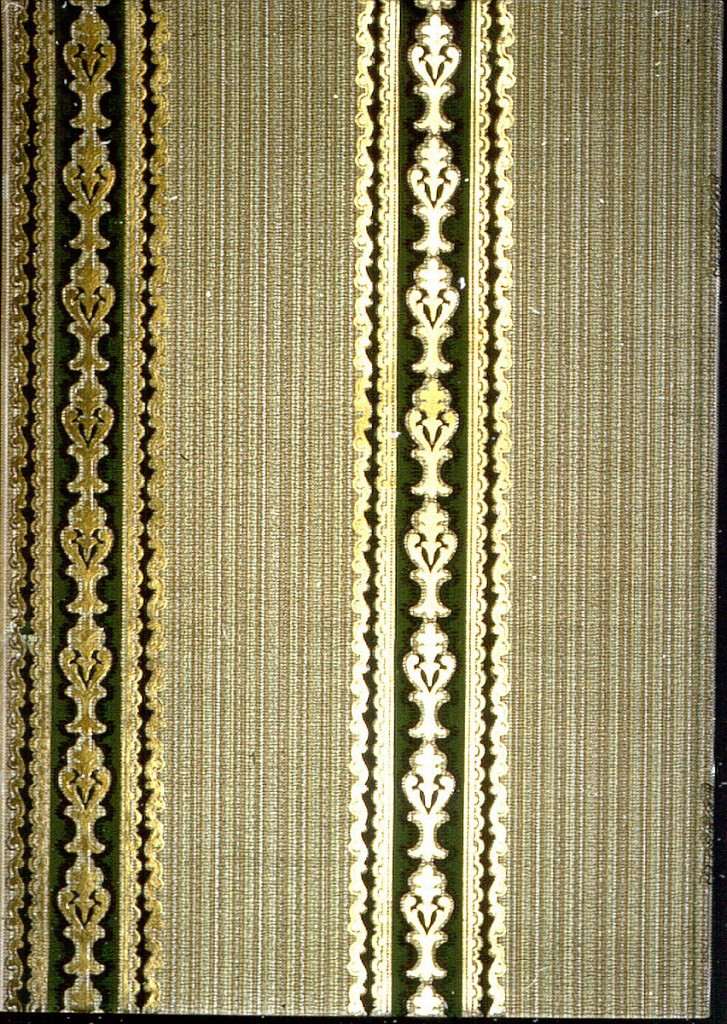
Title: Sidewall - sample
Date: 1906–07
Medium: Machine-printed
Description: Two vertical stripes 4 1/4 inches wide and 5 inches apart. Fleur de lis motifs run in the center of the stripes. A weave simulation in verticals covers the background. printed in shades of green, beige, off-white and gold mica.